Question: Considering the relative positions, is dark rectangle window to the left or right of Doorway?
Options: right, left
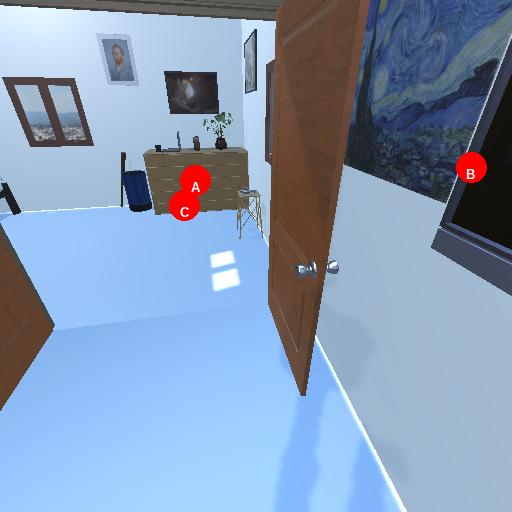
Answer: right